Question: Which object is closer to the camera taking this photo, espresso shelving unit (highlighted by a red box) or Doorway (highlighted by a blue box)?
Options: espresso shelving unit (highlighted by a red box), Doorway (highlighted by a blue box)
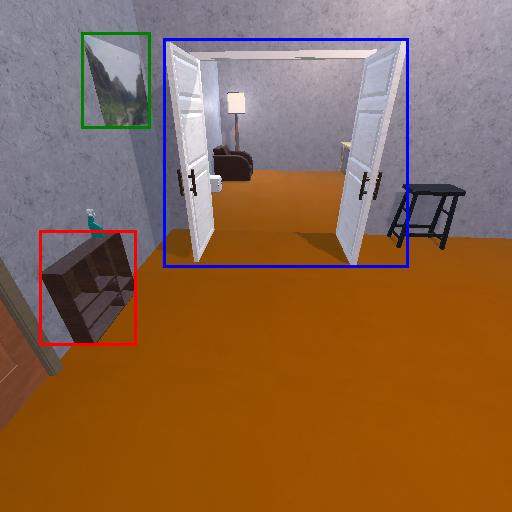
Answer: espresso shelving unit (highlighted by a red box)